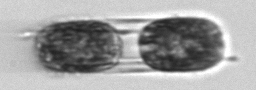
Label: Hemiaulus